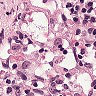
Metastatic tissue present: no